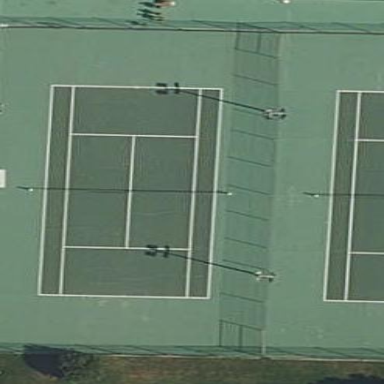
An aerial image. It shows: Asphalt tennis court on pitch.